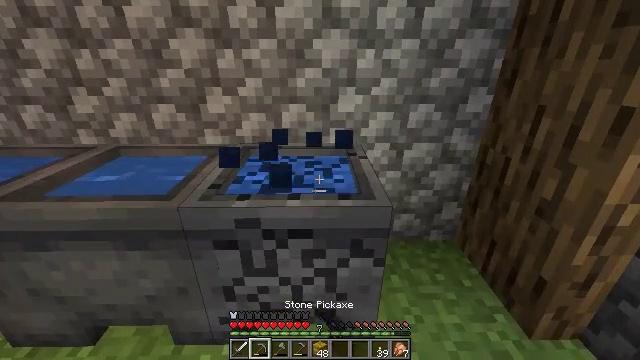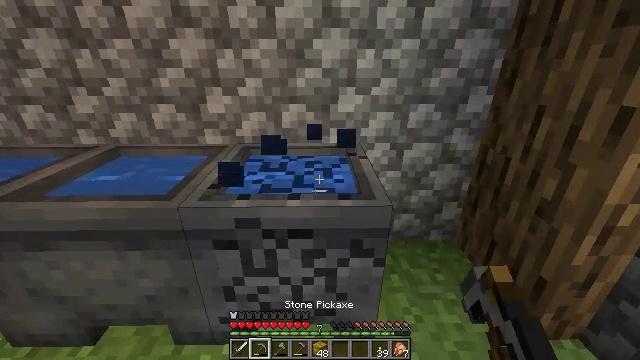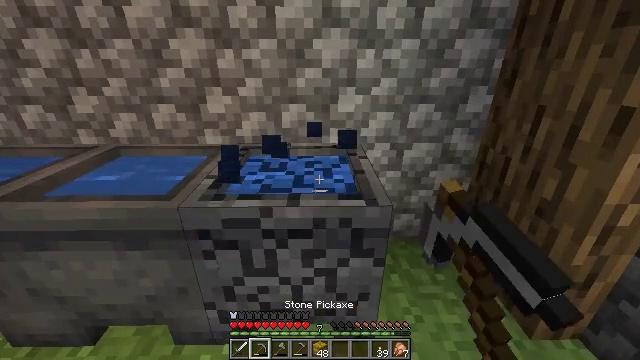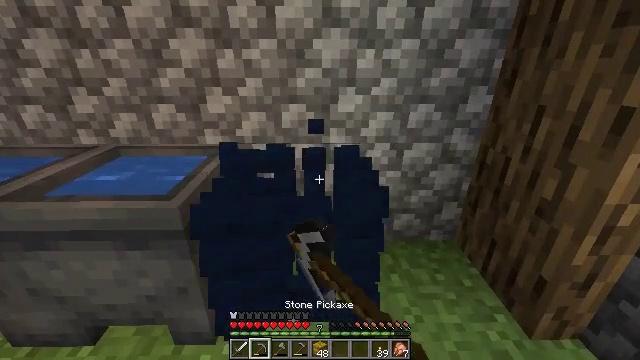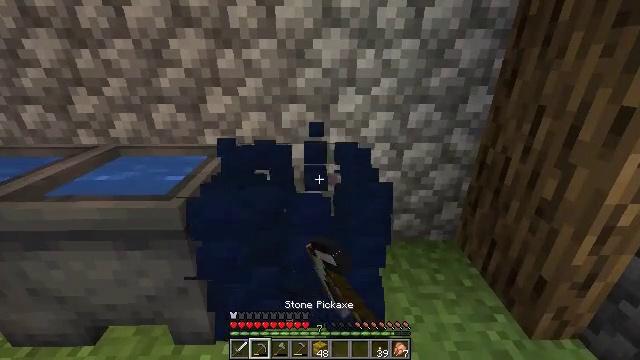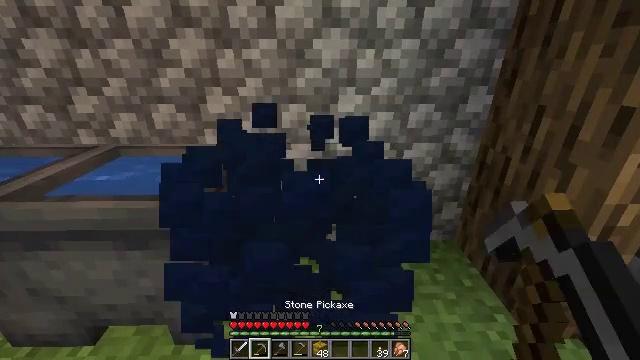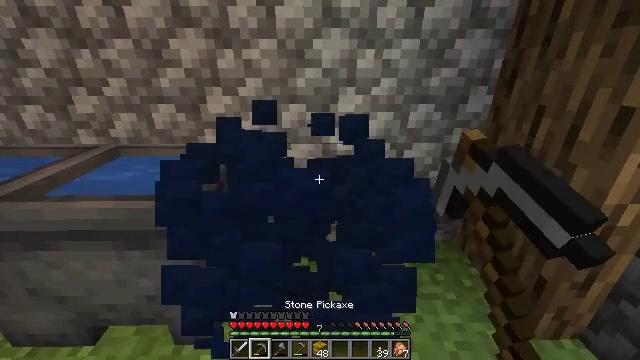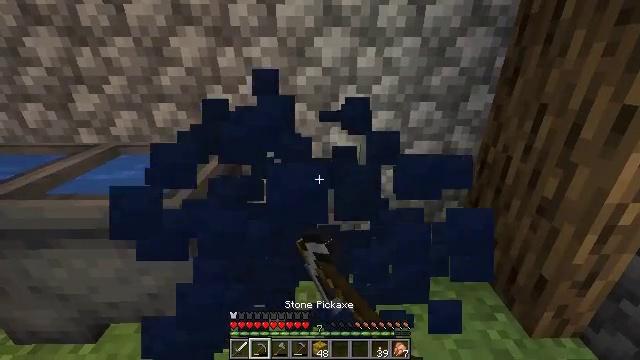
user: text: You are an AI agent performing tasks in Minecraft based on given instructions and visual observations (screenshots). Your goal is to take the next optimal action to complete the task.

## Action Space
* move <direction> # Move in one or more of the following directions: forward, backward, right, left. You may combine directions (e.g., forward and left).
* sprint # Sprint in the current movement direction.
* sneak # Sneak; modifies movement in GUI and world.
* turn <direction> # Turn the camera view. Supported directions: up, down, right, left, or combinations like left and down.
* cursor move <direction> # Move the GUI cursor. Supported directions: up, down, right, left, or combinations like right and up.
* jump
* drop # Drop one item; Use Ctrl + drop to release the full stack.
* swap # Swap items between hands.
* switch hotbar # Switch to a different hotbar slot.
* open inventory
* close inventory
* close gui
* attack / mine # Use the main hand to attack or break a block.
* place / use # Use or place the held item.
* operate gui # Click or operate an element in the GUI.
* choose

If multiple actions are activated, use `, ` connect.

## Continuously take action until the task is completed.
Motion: motion action
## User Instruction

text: Gather the cauldron for reuse.
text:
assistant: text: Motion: attack / mine
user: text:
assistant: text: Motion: attack / mine
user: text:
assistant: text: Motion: attack / mine
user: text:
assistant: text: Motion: attack / mine
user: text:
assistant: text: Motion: attack / mine
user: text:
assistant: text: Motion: no_op
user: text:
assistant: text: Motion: no_op
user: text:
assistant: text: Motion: no_op